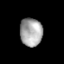
Tissue: lung
Cell type: Myeloid cells
Senescence score: 0.1525
Nuclear area (px): 618
Mean DAPI intensity: 166.346